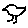
Label: bird